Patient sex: M
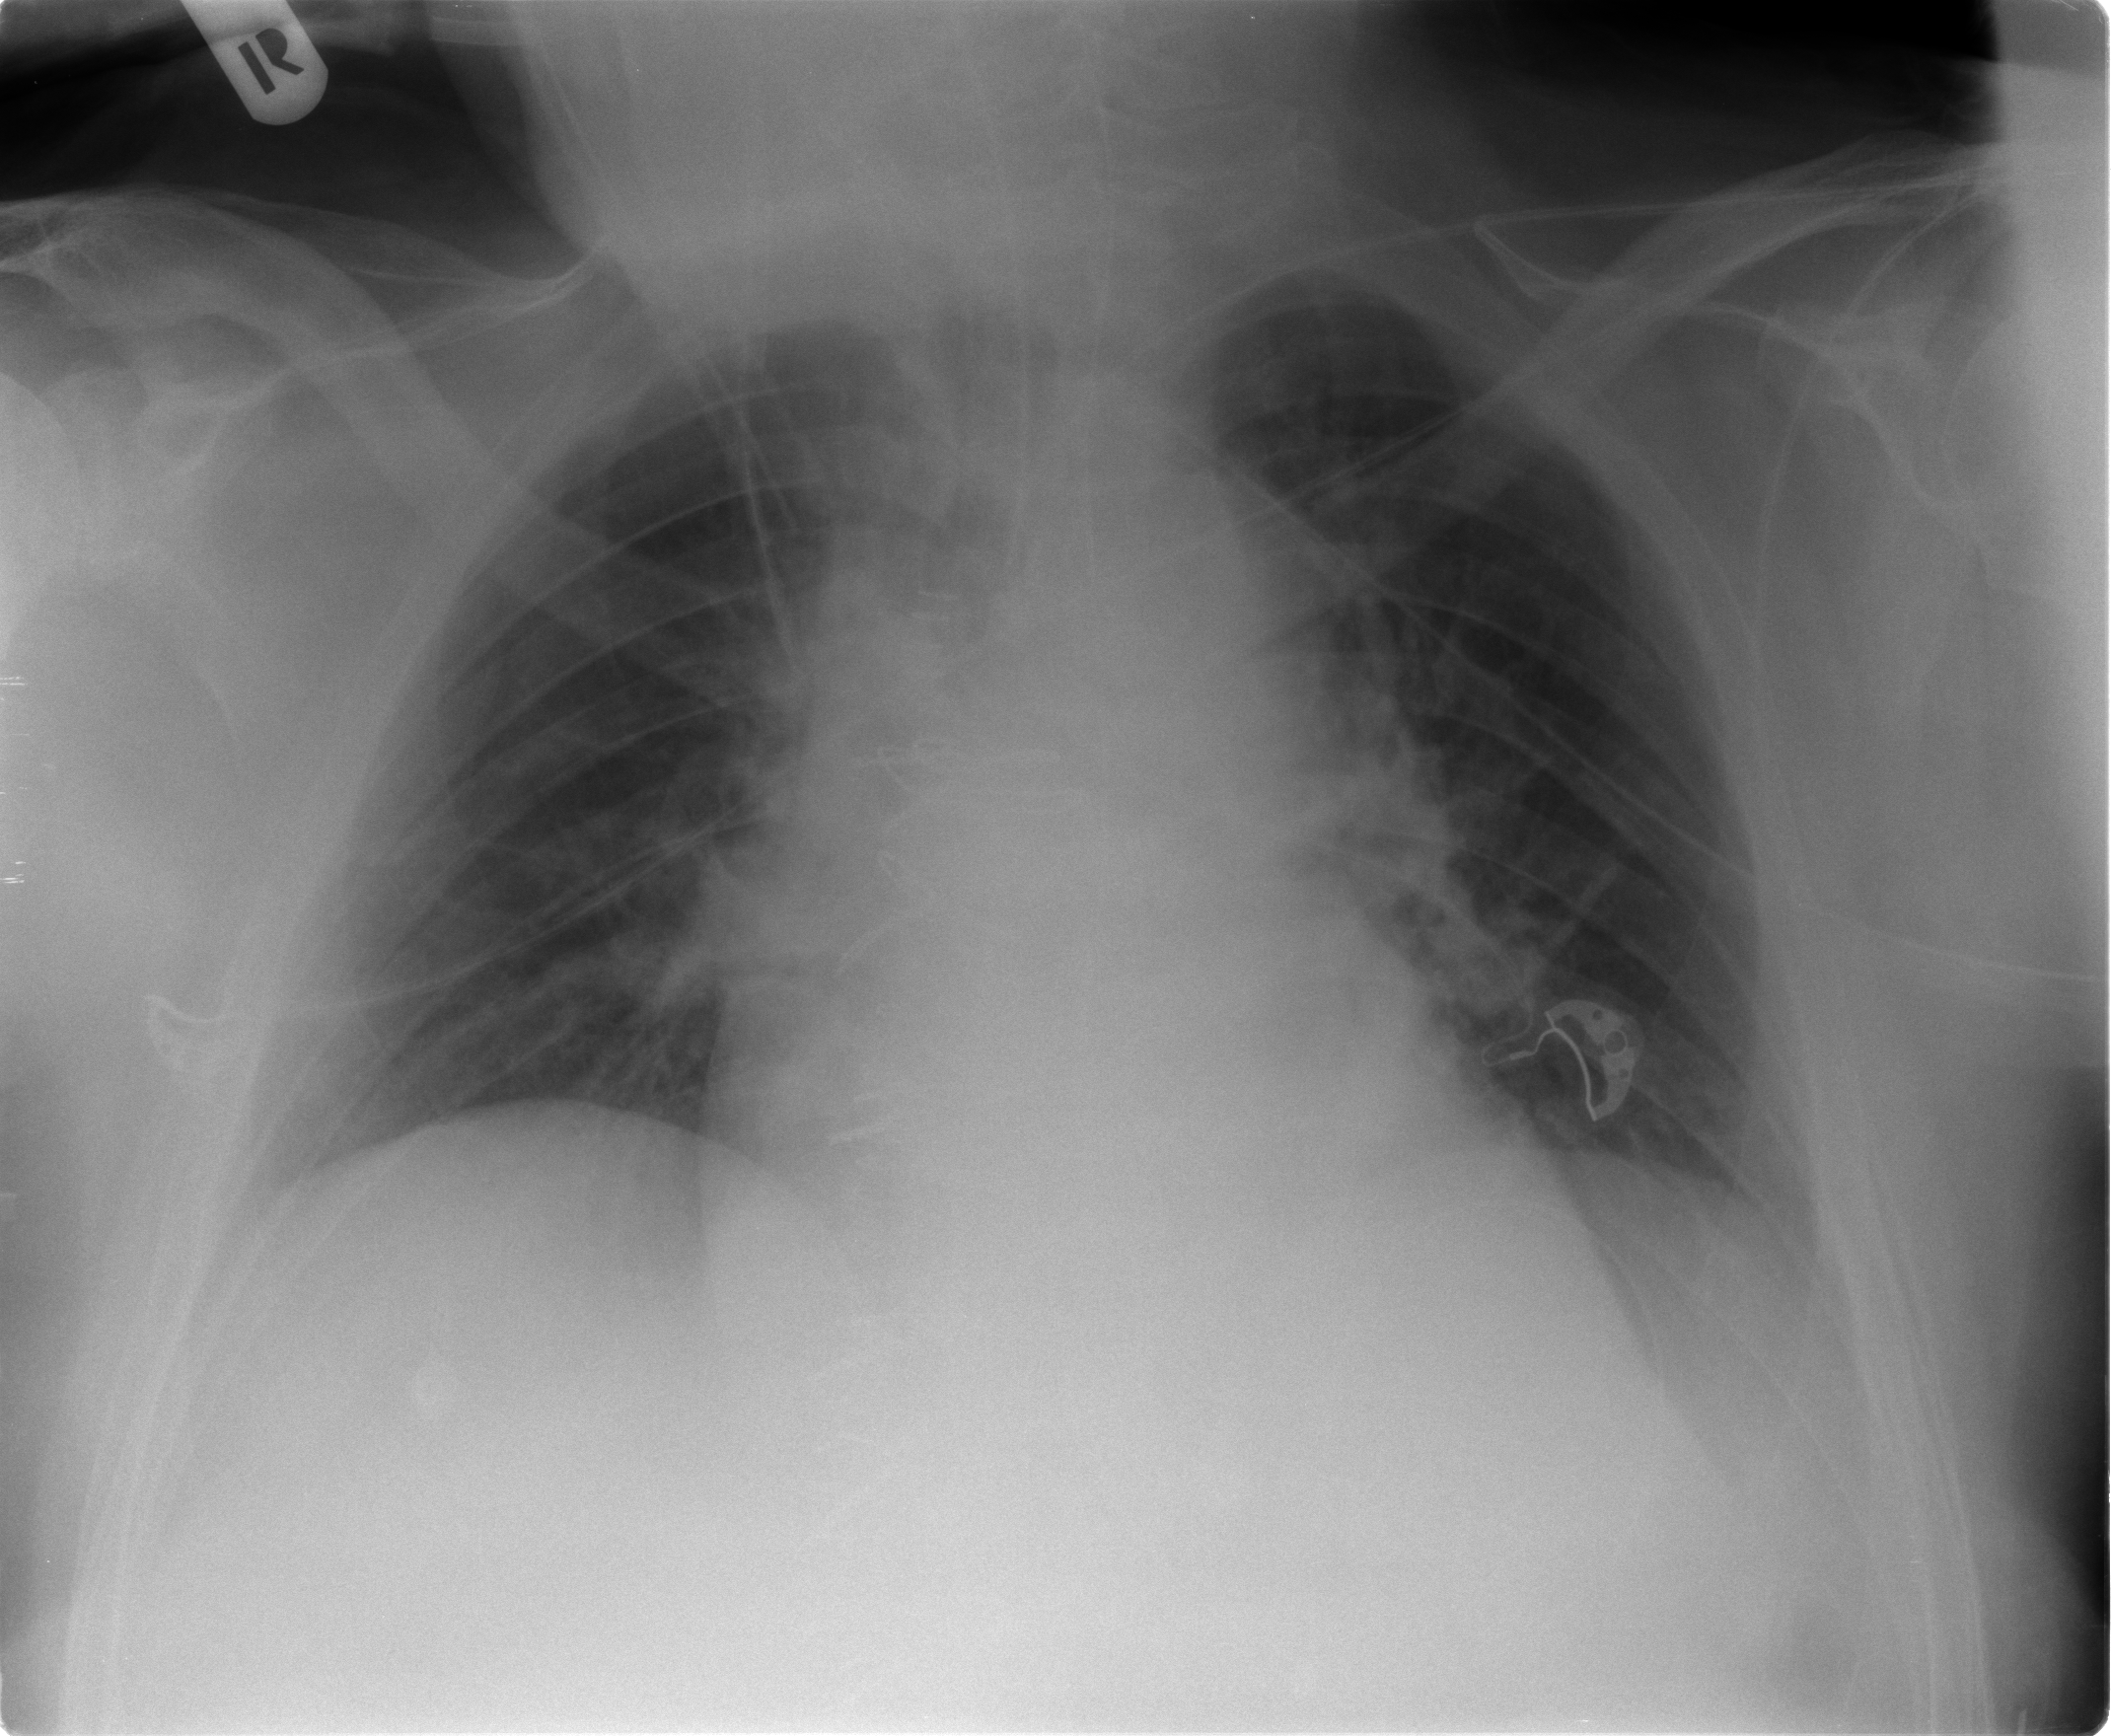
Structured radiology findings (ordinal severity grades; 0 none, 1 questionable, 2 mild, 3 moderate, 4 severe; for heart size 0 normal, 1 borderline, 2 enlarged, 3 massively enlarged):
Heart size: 2
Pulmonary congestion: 2
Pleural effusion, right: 0
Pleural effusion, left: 0
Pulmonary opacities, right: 0
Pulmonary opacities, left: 0
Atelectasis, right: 0
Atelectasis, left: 0